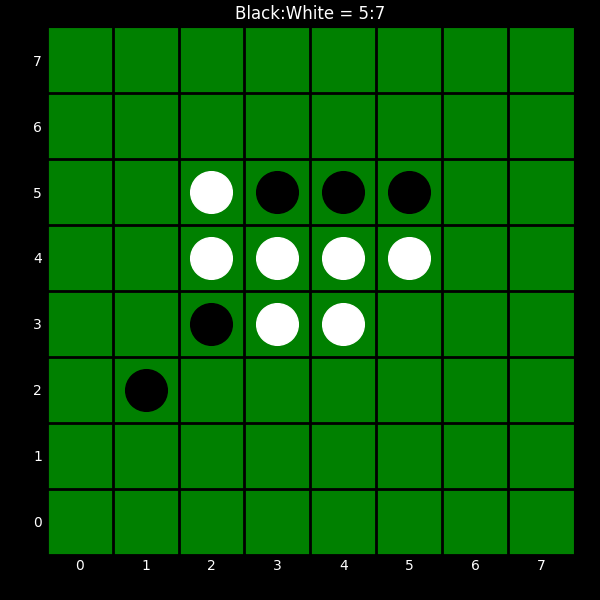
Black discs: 5
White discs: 7